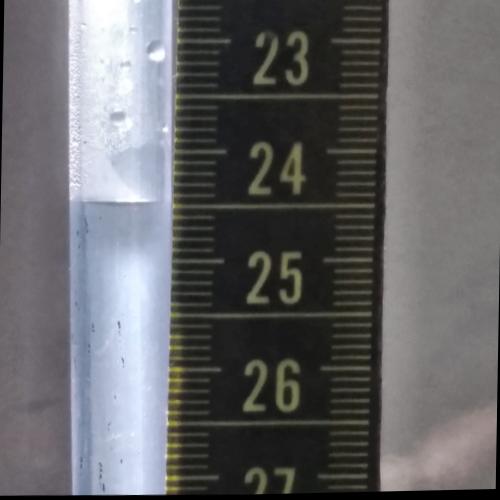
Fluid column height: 24.5 cm